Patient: sex M, age 64
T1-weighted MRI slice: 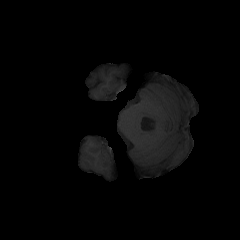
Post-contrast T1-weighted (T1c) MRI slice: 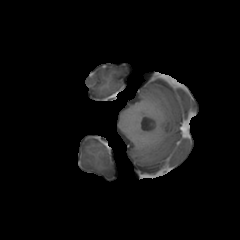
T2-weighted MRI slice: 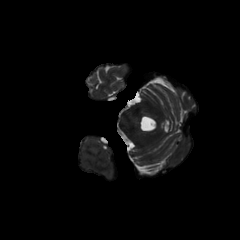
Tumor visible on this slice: no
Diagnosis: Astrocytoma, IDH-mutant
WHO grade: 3